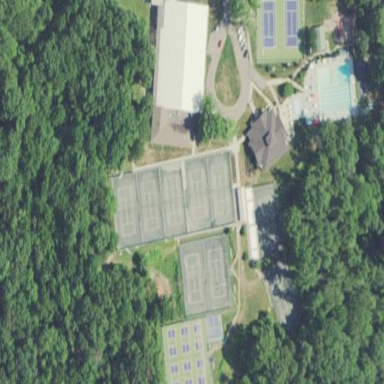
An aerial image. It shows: Tennis court in leisure pitch.